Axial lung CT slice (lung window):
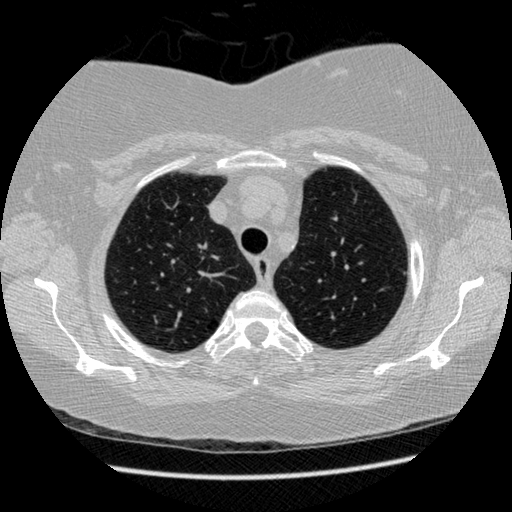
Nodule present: no